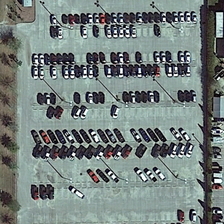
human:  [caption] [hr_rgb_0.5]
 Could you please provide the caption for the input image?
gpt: many cars are parked in a parking lot with several green trees and a building .

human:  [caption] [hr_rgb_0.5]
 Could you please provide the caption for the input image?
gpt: many cars are parked in a parking lot with several green trees and a building .

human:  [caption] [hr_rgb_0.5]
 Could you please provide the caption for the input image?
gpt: many cars are parked in a parking lot with several green trees and a building .

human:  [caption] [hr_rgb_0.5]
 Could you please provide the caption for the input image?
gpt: many cars are parked in a parking lot with several green trees and a building .

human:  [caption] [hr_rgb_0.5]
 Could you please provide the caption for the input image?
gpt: many cars are parked in a parking lot with several green trees and a building .